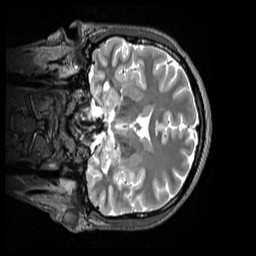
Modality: T2w
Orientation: coronal
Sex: male
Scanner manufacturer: siemens
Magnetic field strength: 3 T
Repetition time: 3.2 s
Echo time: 0.409 s